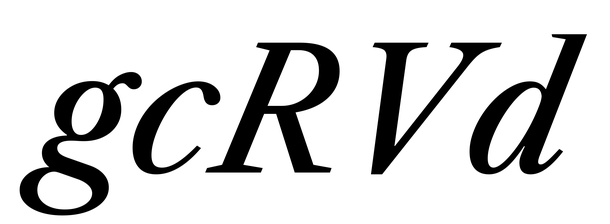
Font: LibreCaslonText-Italic_Medium_Italic